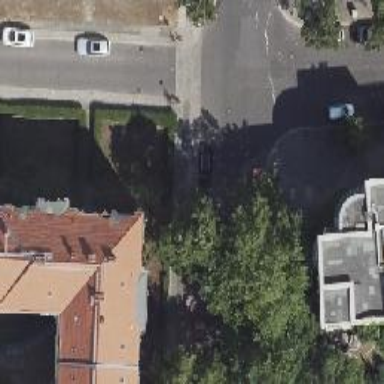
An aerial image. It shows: Residential road with separate sidewalks. There are parallel parking lanes on both sides of the road.